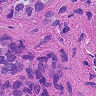
Metastatic tissue present: yes